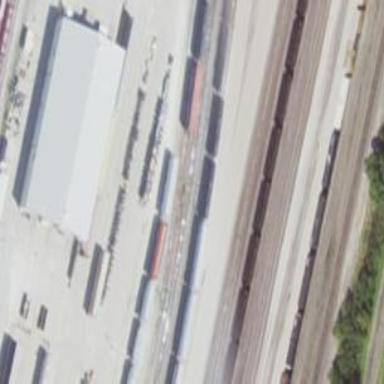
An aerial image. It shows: Railway yard in service.